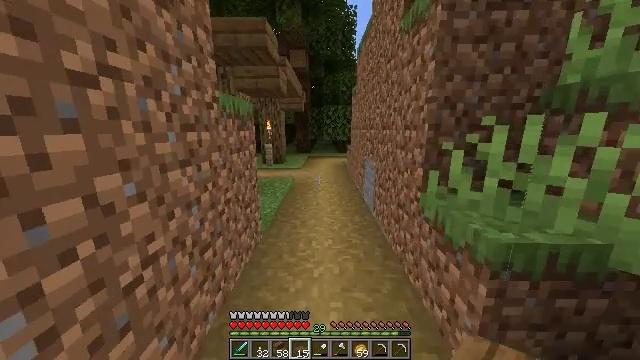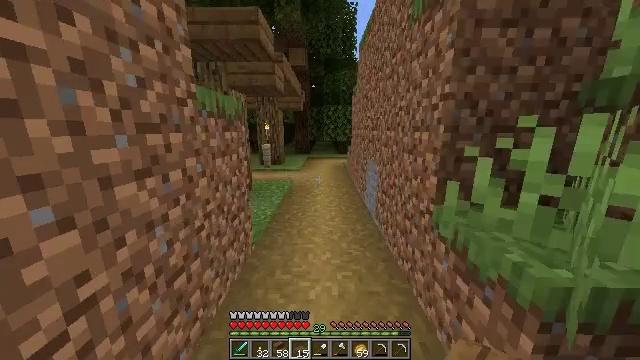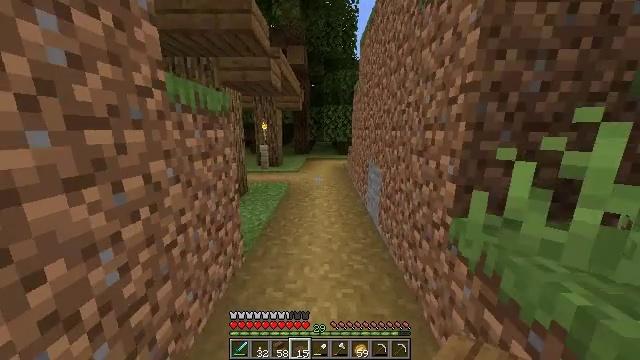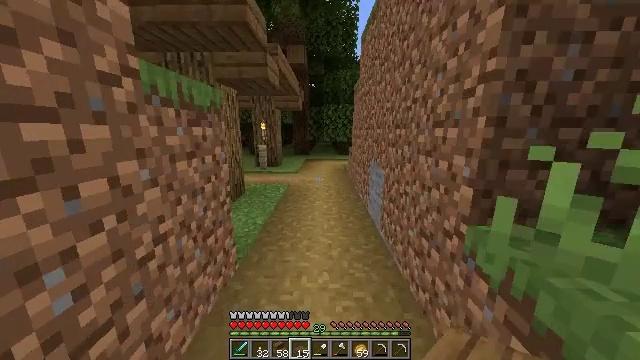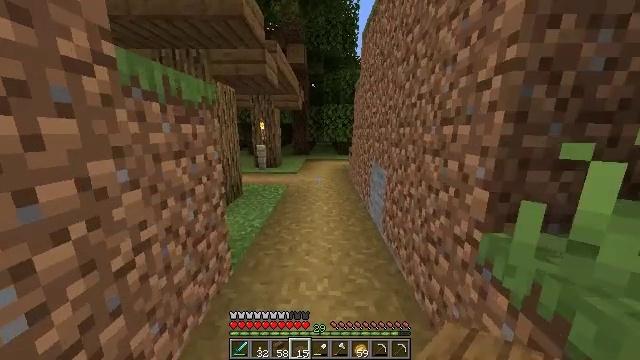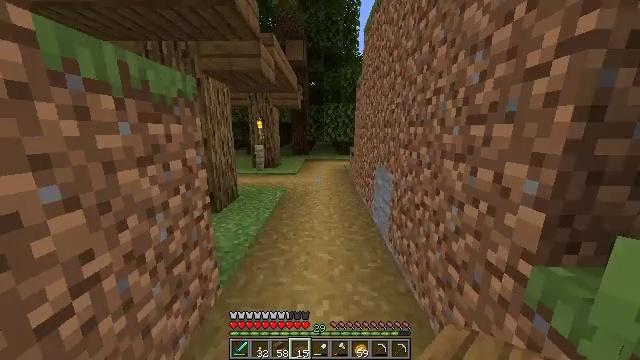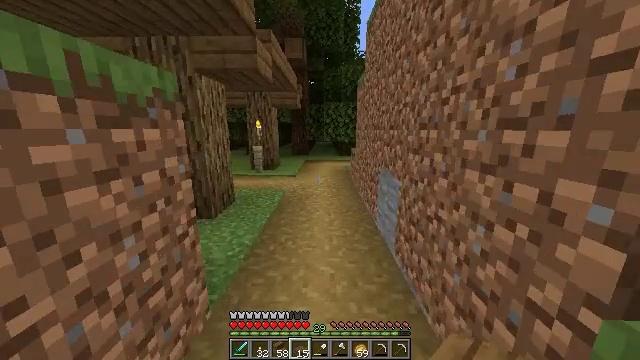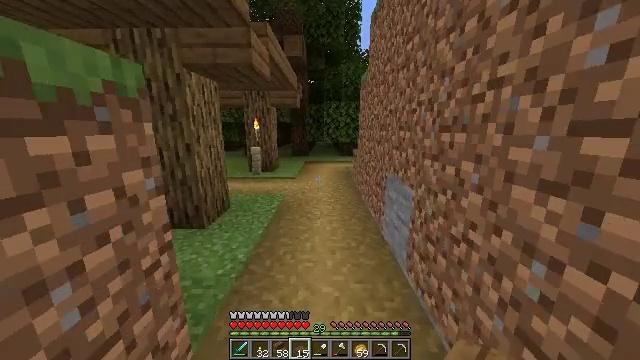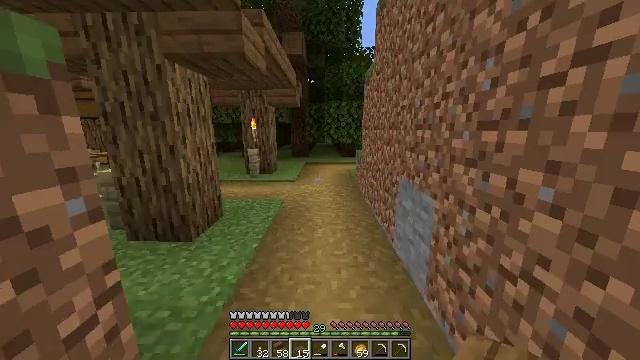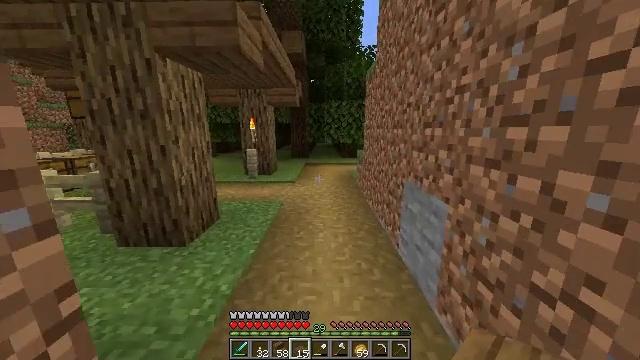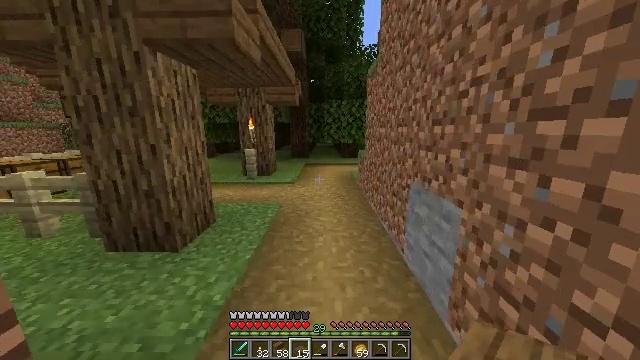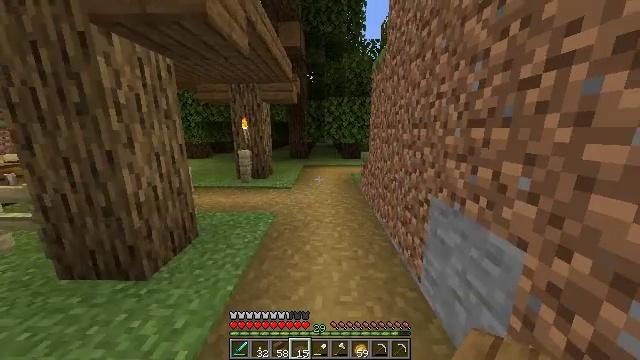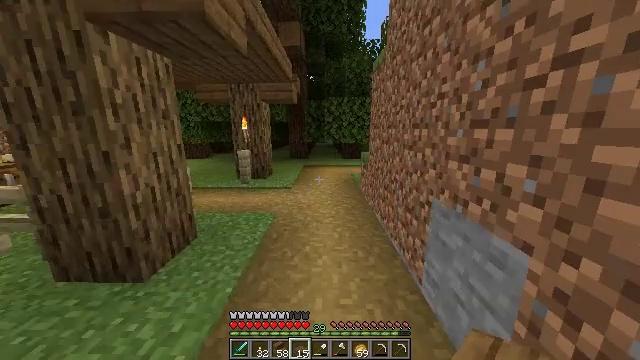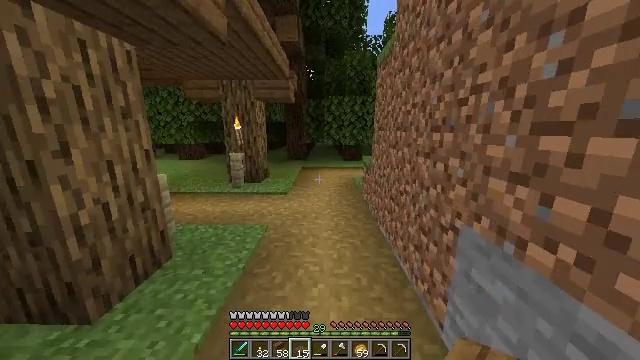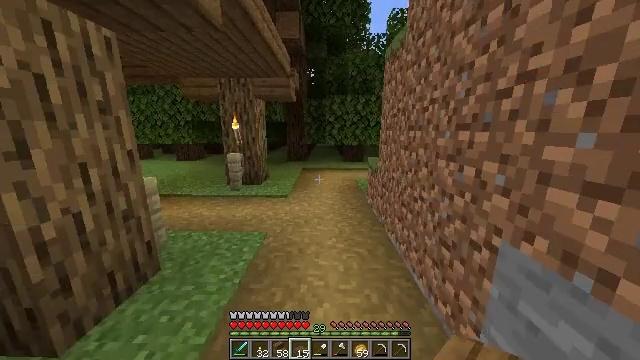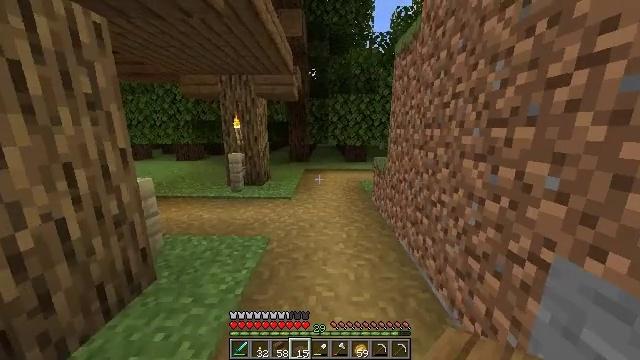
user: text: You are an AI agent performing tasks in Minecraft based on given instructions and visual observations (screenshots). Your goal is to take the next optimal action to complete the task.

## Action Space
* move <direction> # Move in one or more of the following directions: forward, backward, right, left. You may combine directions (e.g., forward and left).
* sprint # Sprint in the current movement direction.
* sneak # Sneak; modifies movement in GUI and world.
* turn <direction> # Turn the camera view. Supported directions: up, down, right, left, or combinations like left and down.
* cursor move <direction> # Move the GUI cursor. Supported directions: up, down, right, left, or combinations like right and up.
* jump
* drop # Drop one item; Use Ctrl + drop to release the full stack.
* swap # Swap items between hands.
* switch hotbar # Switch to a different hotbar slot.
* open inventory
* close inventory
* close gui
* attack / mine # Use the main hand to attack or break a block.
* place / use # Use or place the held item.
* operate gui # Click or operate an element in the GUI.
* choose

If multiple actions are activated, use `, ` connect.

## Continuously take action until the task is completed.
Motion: motion action
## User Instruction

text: Create spruce slabs using the crafting table.
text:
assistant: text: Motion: move forward
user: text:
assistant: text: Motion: move forward
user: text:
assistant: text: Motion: move forward
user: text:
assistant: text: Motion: move forward
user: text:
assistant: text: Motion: move forward
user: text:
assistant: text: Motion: move forward
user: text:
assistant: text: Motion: move forward
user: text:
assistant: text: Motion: move forward
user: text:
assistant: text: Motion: move forward
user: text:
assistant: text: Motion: move forward
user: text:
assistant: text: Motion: move forward
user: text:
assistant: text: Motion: move forward
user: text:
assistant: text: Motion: move forward
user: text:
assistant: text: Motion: move forward and move left
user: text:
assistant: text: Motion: move forward and move left
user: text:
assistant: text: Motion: move forward and move left
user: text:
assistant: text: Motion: move forward and move left
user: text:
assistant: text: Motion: move forward and move left
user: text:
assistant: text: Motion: move forward
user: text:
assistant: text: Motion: move forward
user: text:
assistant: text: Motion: move forward
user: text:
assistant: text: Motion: move forward
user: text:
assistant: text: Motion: move forward
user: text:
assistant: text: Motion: move forward
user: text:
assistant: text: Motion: move forward
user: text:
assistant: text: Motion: move forward
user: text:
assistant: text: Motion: move forward
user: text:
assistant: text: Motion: move forward
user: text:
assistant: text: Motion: move forward
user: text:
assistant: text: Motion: move forward, turn left